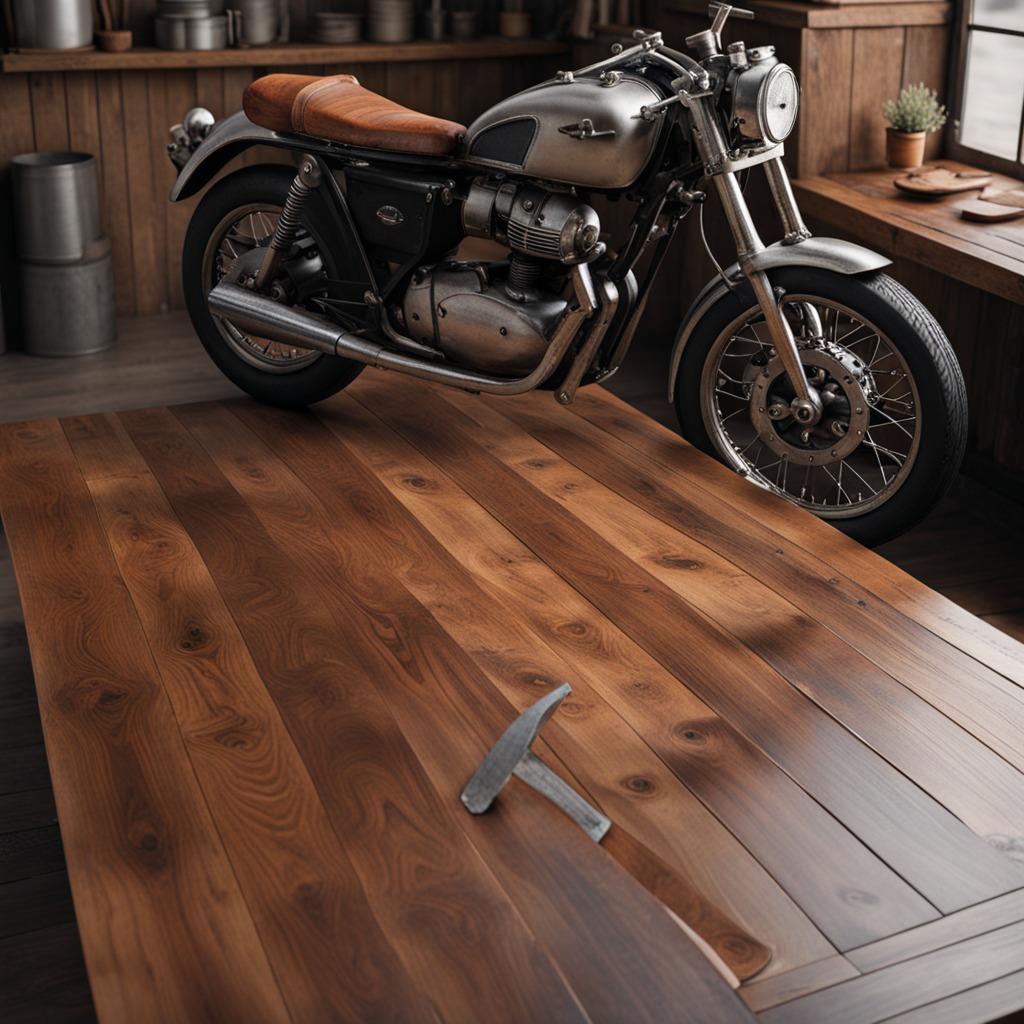
A hammer lies on an oil-spilled wooden table in a vintage motorcycle garage.